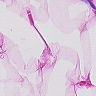
Metastatic tissue present: no